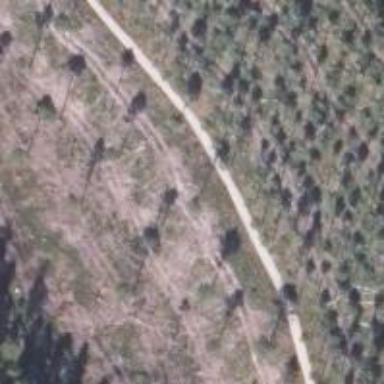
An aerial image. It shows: Path with excellent trail visibility.